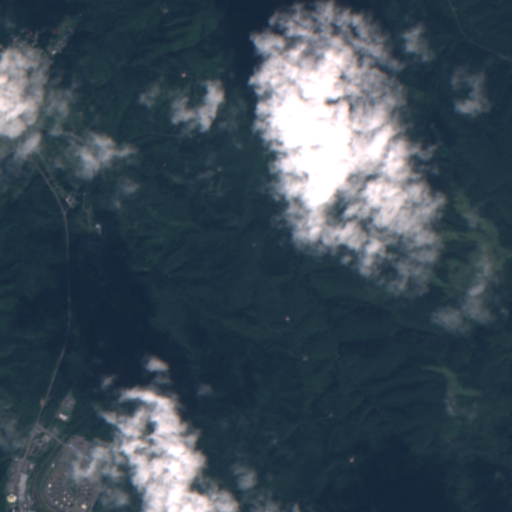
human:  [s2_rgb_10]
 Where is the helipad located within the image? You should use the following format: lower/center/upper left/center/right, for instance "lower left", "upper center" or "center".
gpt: The helipad is located in the lower left of the image.
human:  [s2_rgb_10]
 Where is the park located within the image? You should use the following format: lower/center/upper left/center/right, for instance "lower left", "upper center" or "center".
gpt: The park is located in the lower left of the image.
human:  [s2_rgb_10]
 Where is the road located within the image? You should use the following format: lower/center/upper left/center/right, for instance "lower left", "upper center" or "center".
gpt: There is no road in the image.